Question: I'm trying to write a simple jquery tab submit logic for a form that is isn't another rendered view
The code I am using is
'''
$(function () {
$(".save").on("click", function () {
var href = $(this).closest(".contents").find(".ui-tabs-selected").attr("href");
debugger;
$(href).find("form").submit();
});
});
'''
now when I click this my href variable is undefined, any reasons why? here is my HTML also
'''
<section id="page-content">
<div class="contents">
<div class="workspace-column">
<div class="title">@Model.Name</div>
<div class="function-bar">
<a href="#" class="save">Save</a>
</div>
<div>
<div class="tab-set">
<ul>
<li><a href="@Url.Action("Information", "Update", new { id = Model.Id})">Update</a></li>
<li><a href="@Url.Action("Profile", "Update", new { id = Model.Id})">Profile</a></li>
</ul>
</div>
</div>
</div>
</div>
</section>
'''
P.S. this is a cshtml file I am using with MVC.
Update ---
here is a picture of the generated HTML

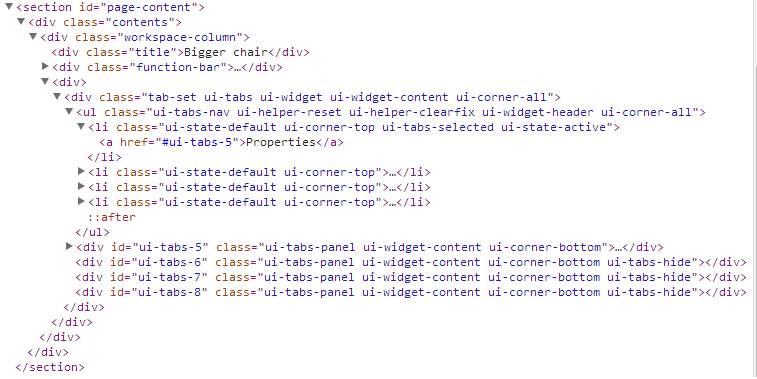
Answer: ui-tabs-selected will be on the tags rather than the <> tag won't it? So you need and extra jquery command to get the <> e.g.:
'''
var href = $(this)
.closest(".contents")
.find(".ui-tabs-selected a")
.attr("href");
'''
I was also recommend using single quotes in your href for Information, Profile etc.